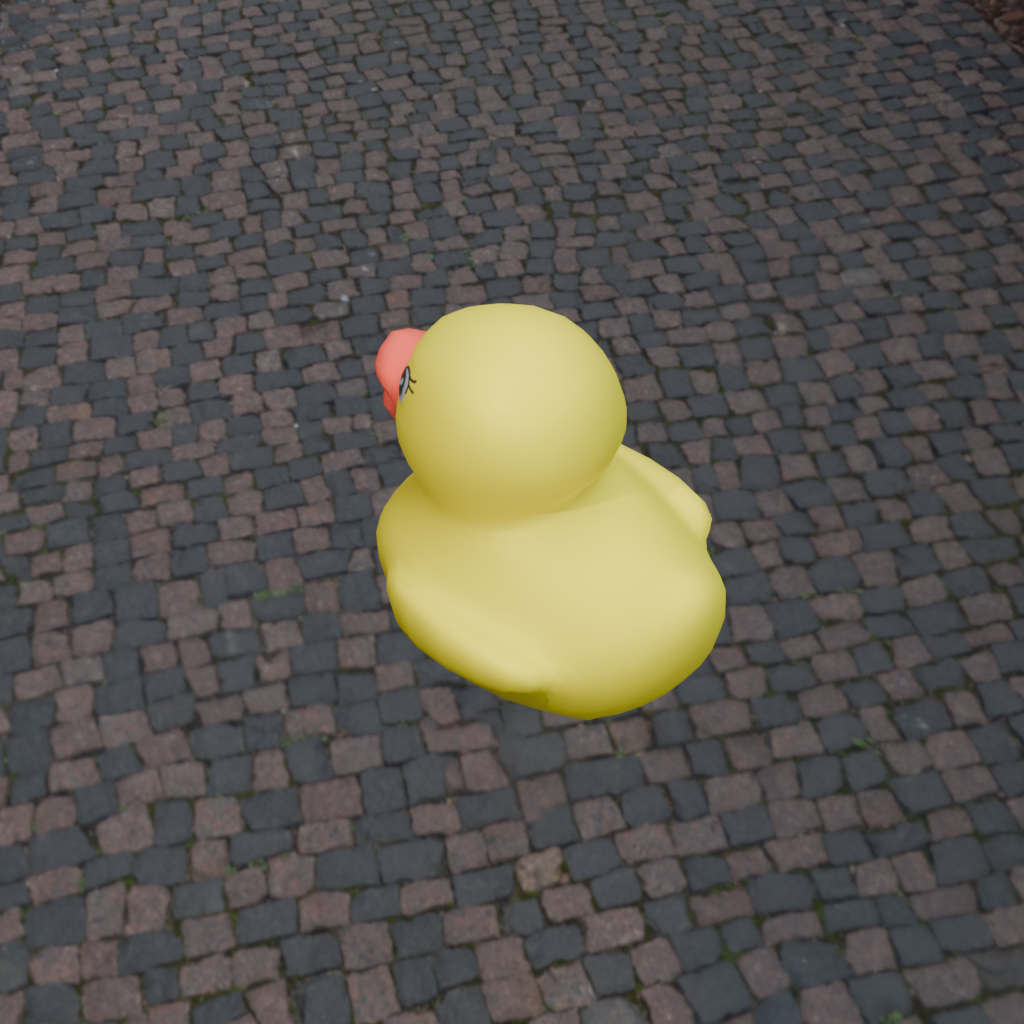
an image of a yellow rubber duck seen from <back_left> ourtyard with historic red brick buildings.